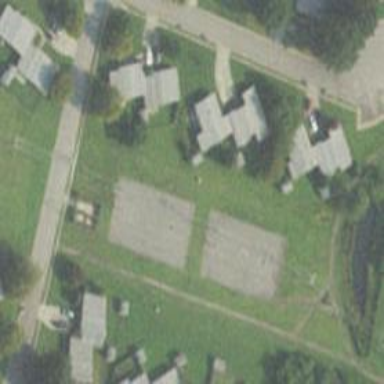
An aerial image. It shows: Basketball court on pitch.